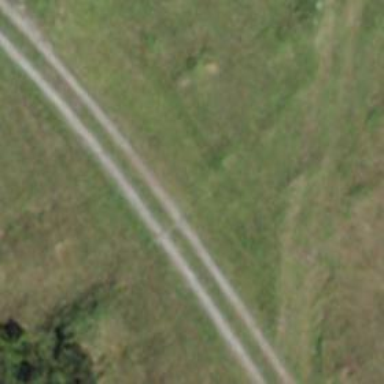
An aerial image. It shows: Track road with grade3 tracktype.